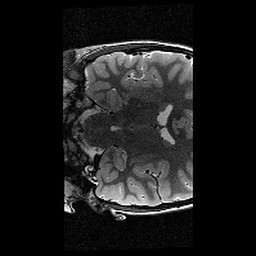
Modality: T2w
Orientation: coronal
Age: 11
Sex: female
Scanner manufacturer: siemens
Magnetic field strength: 3 T
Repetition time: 9.23 s
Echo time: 0.067 s